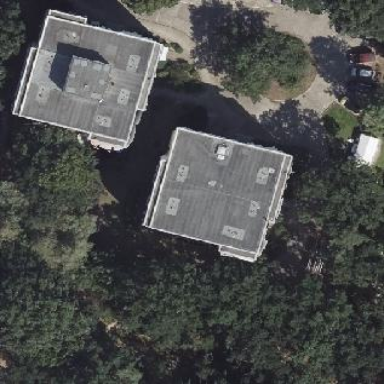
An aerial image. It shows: Flat-roofed apartment building.